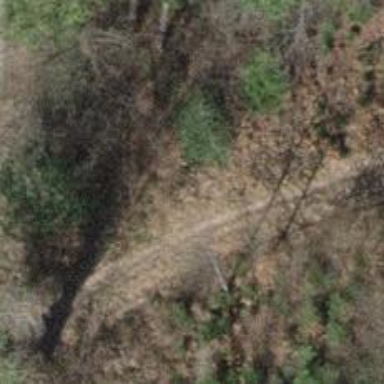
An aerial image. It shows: Unpaved track road.